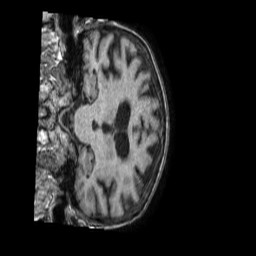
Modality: T1w
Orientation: coronal
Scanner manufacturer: philips
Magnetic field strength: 1.5 T
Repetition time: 0.007514 s
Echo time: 0.003443 s